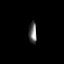
Tissue: prostate
Cell type: T cells
Senescence score: 0.6925
Nuclear area (px): 171
Mean DAPI intensity: 101.795